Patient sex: M
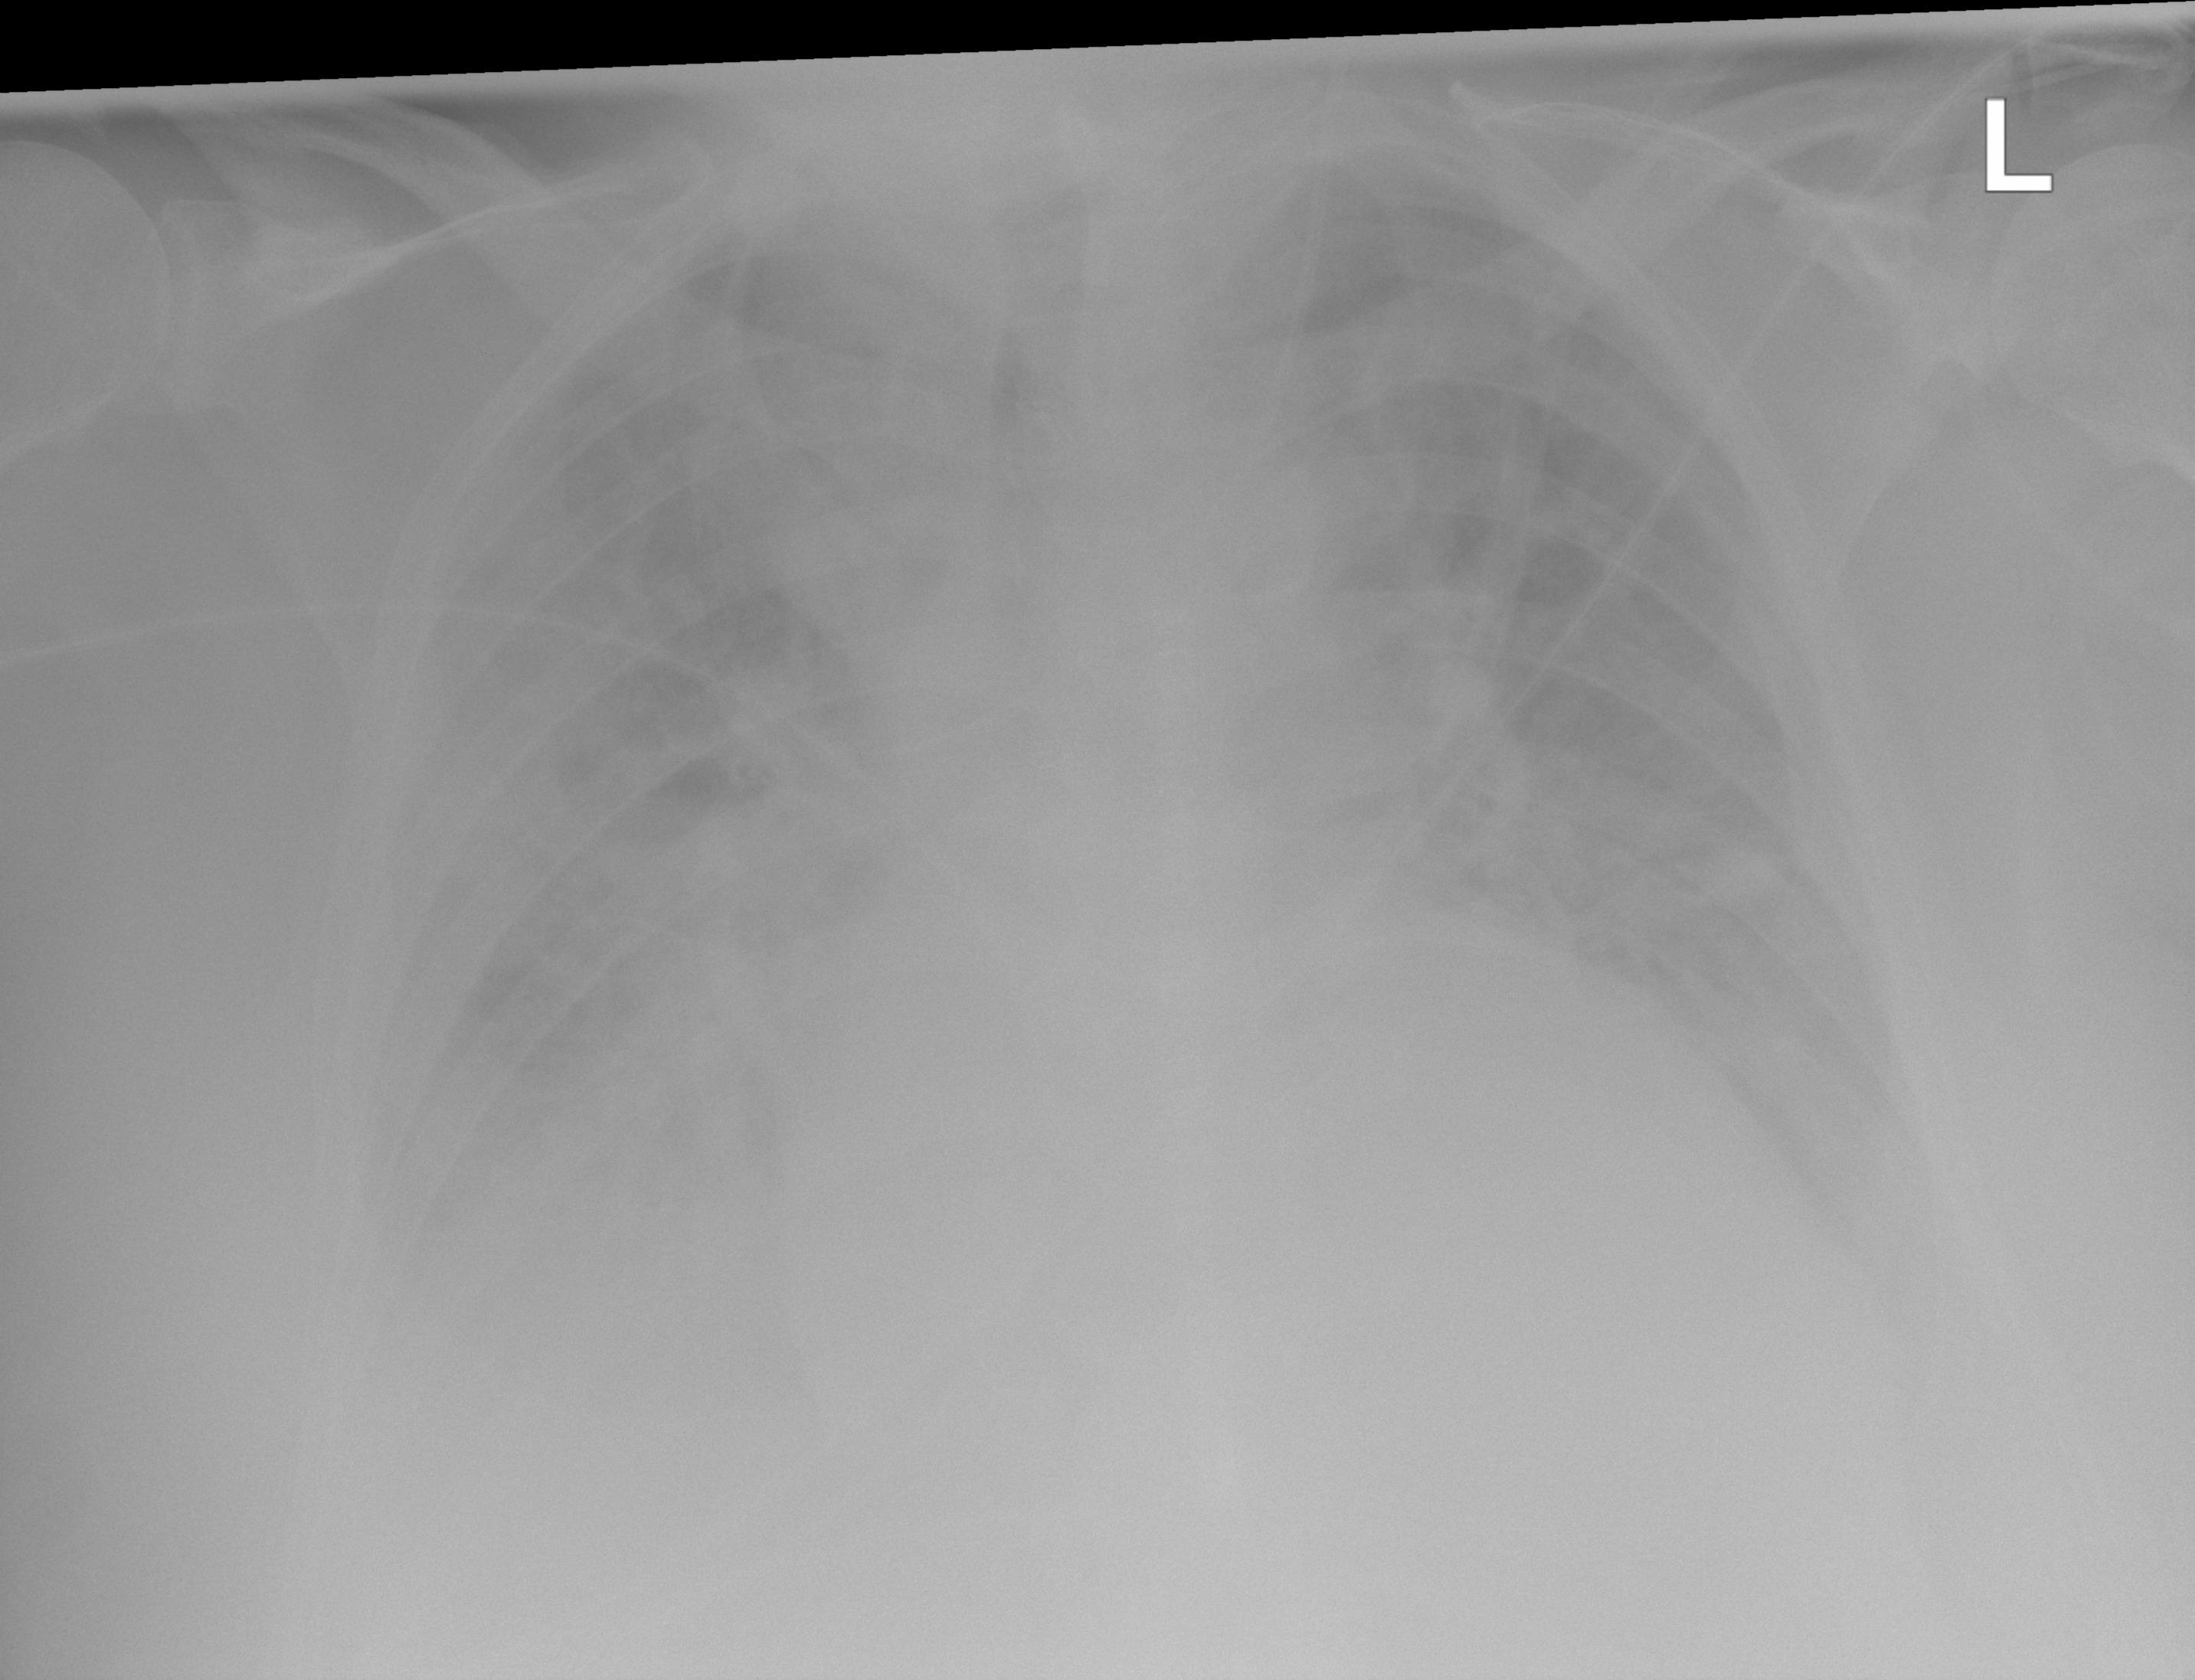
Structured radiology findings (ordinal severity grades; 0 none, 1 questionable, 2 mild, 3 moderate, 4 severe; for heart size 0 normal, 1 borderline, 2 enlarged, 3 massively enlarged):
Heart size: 2
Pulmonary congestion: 2
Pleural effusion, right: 2
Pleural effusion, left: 2
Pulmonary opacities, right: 2
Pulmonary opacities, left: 1
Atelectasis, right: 2
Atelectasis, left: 2